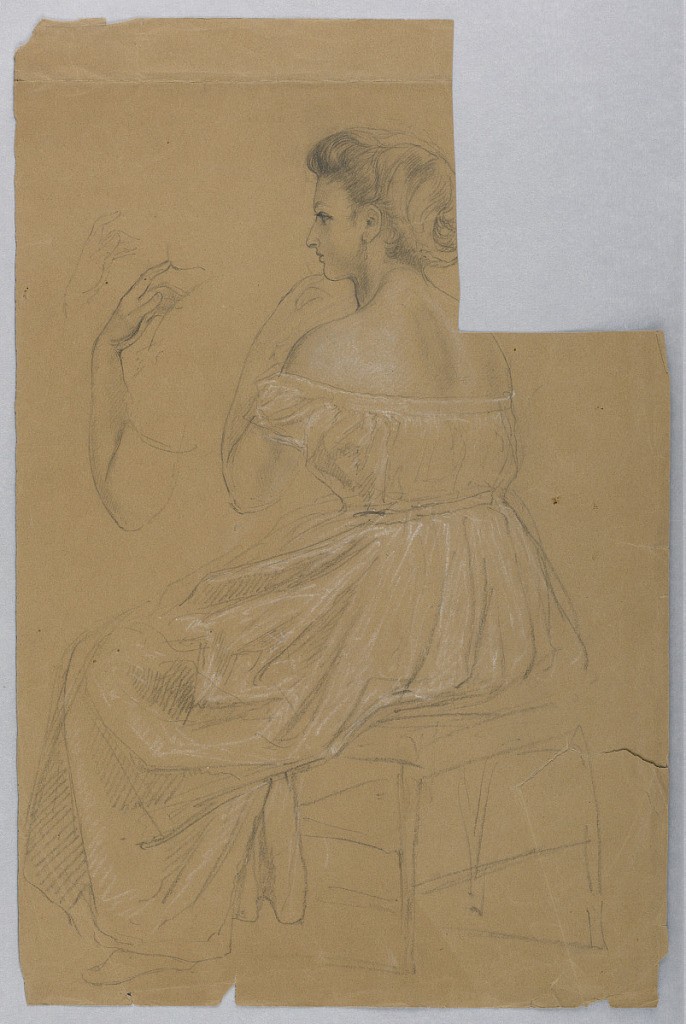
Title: Study of Seated Woman for "Titian Showing the Entombment to Charles V and Clement VII"
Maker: Daniel Huntington, American, 1816–1906
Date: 1872
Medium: Graphite, white chalk on brown paper
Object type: Drawing
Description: Woman on a small bench with her head in left profile and her left hand to her chin. The arm is repeated, upper left. Verso: Unfinished female head in white chalk.